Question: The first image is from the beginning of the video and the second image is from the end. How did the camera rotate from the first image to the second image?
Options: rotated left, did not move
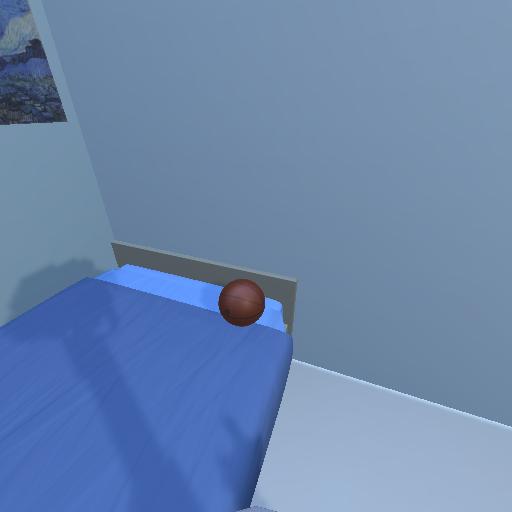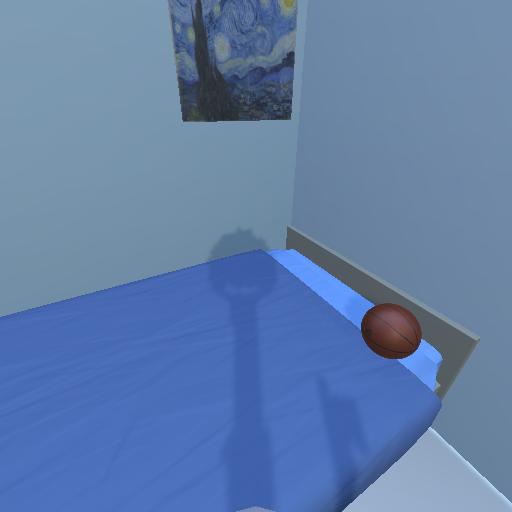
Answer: rotated left